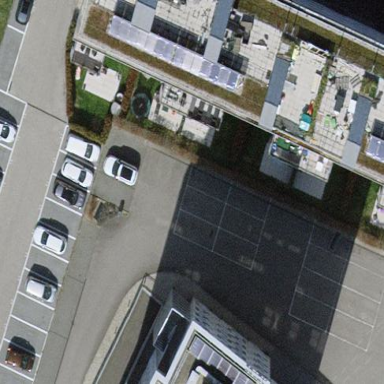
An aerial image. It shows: Parking area with surface.